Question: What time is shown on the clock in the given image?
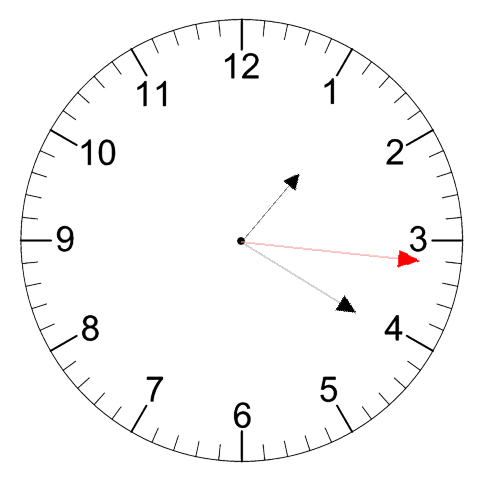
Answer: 01:20:16